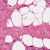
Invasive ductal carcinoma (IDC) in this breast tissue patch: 0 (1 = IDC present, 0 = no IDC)